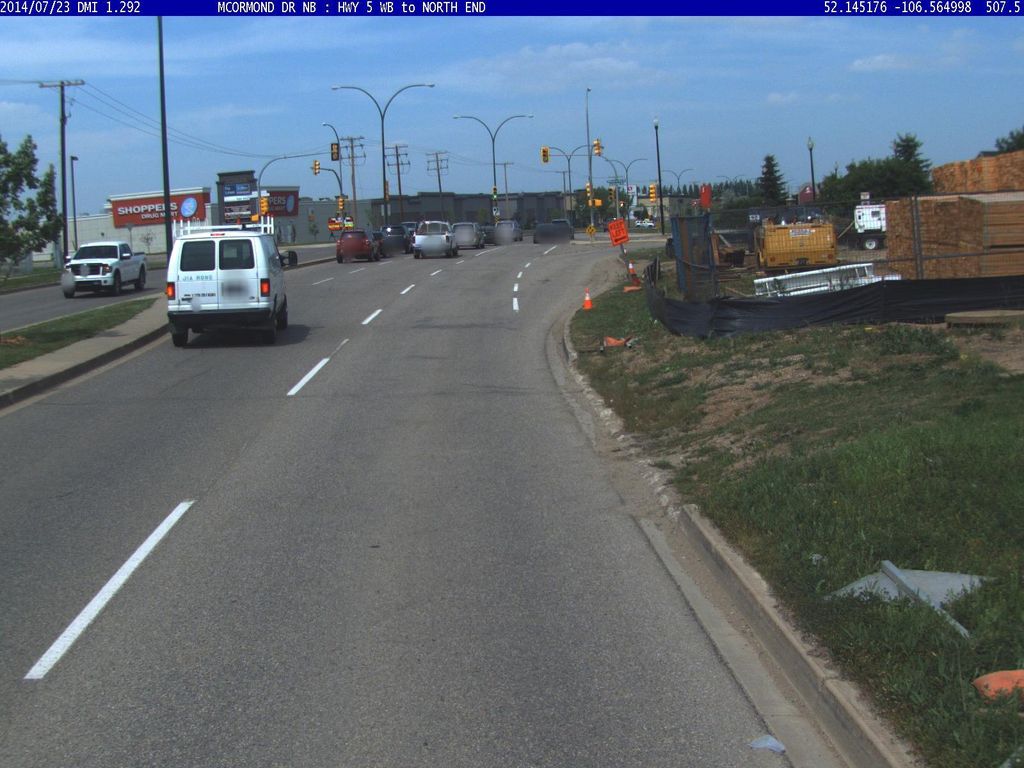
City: saskatoon